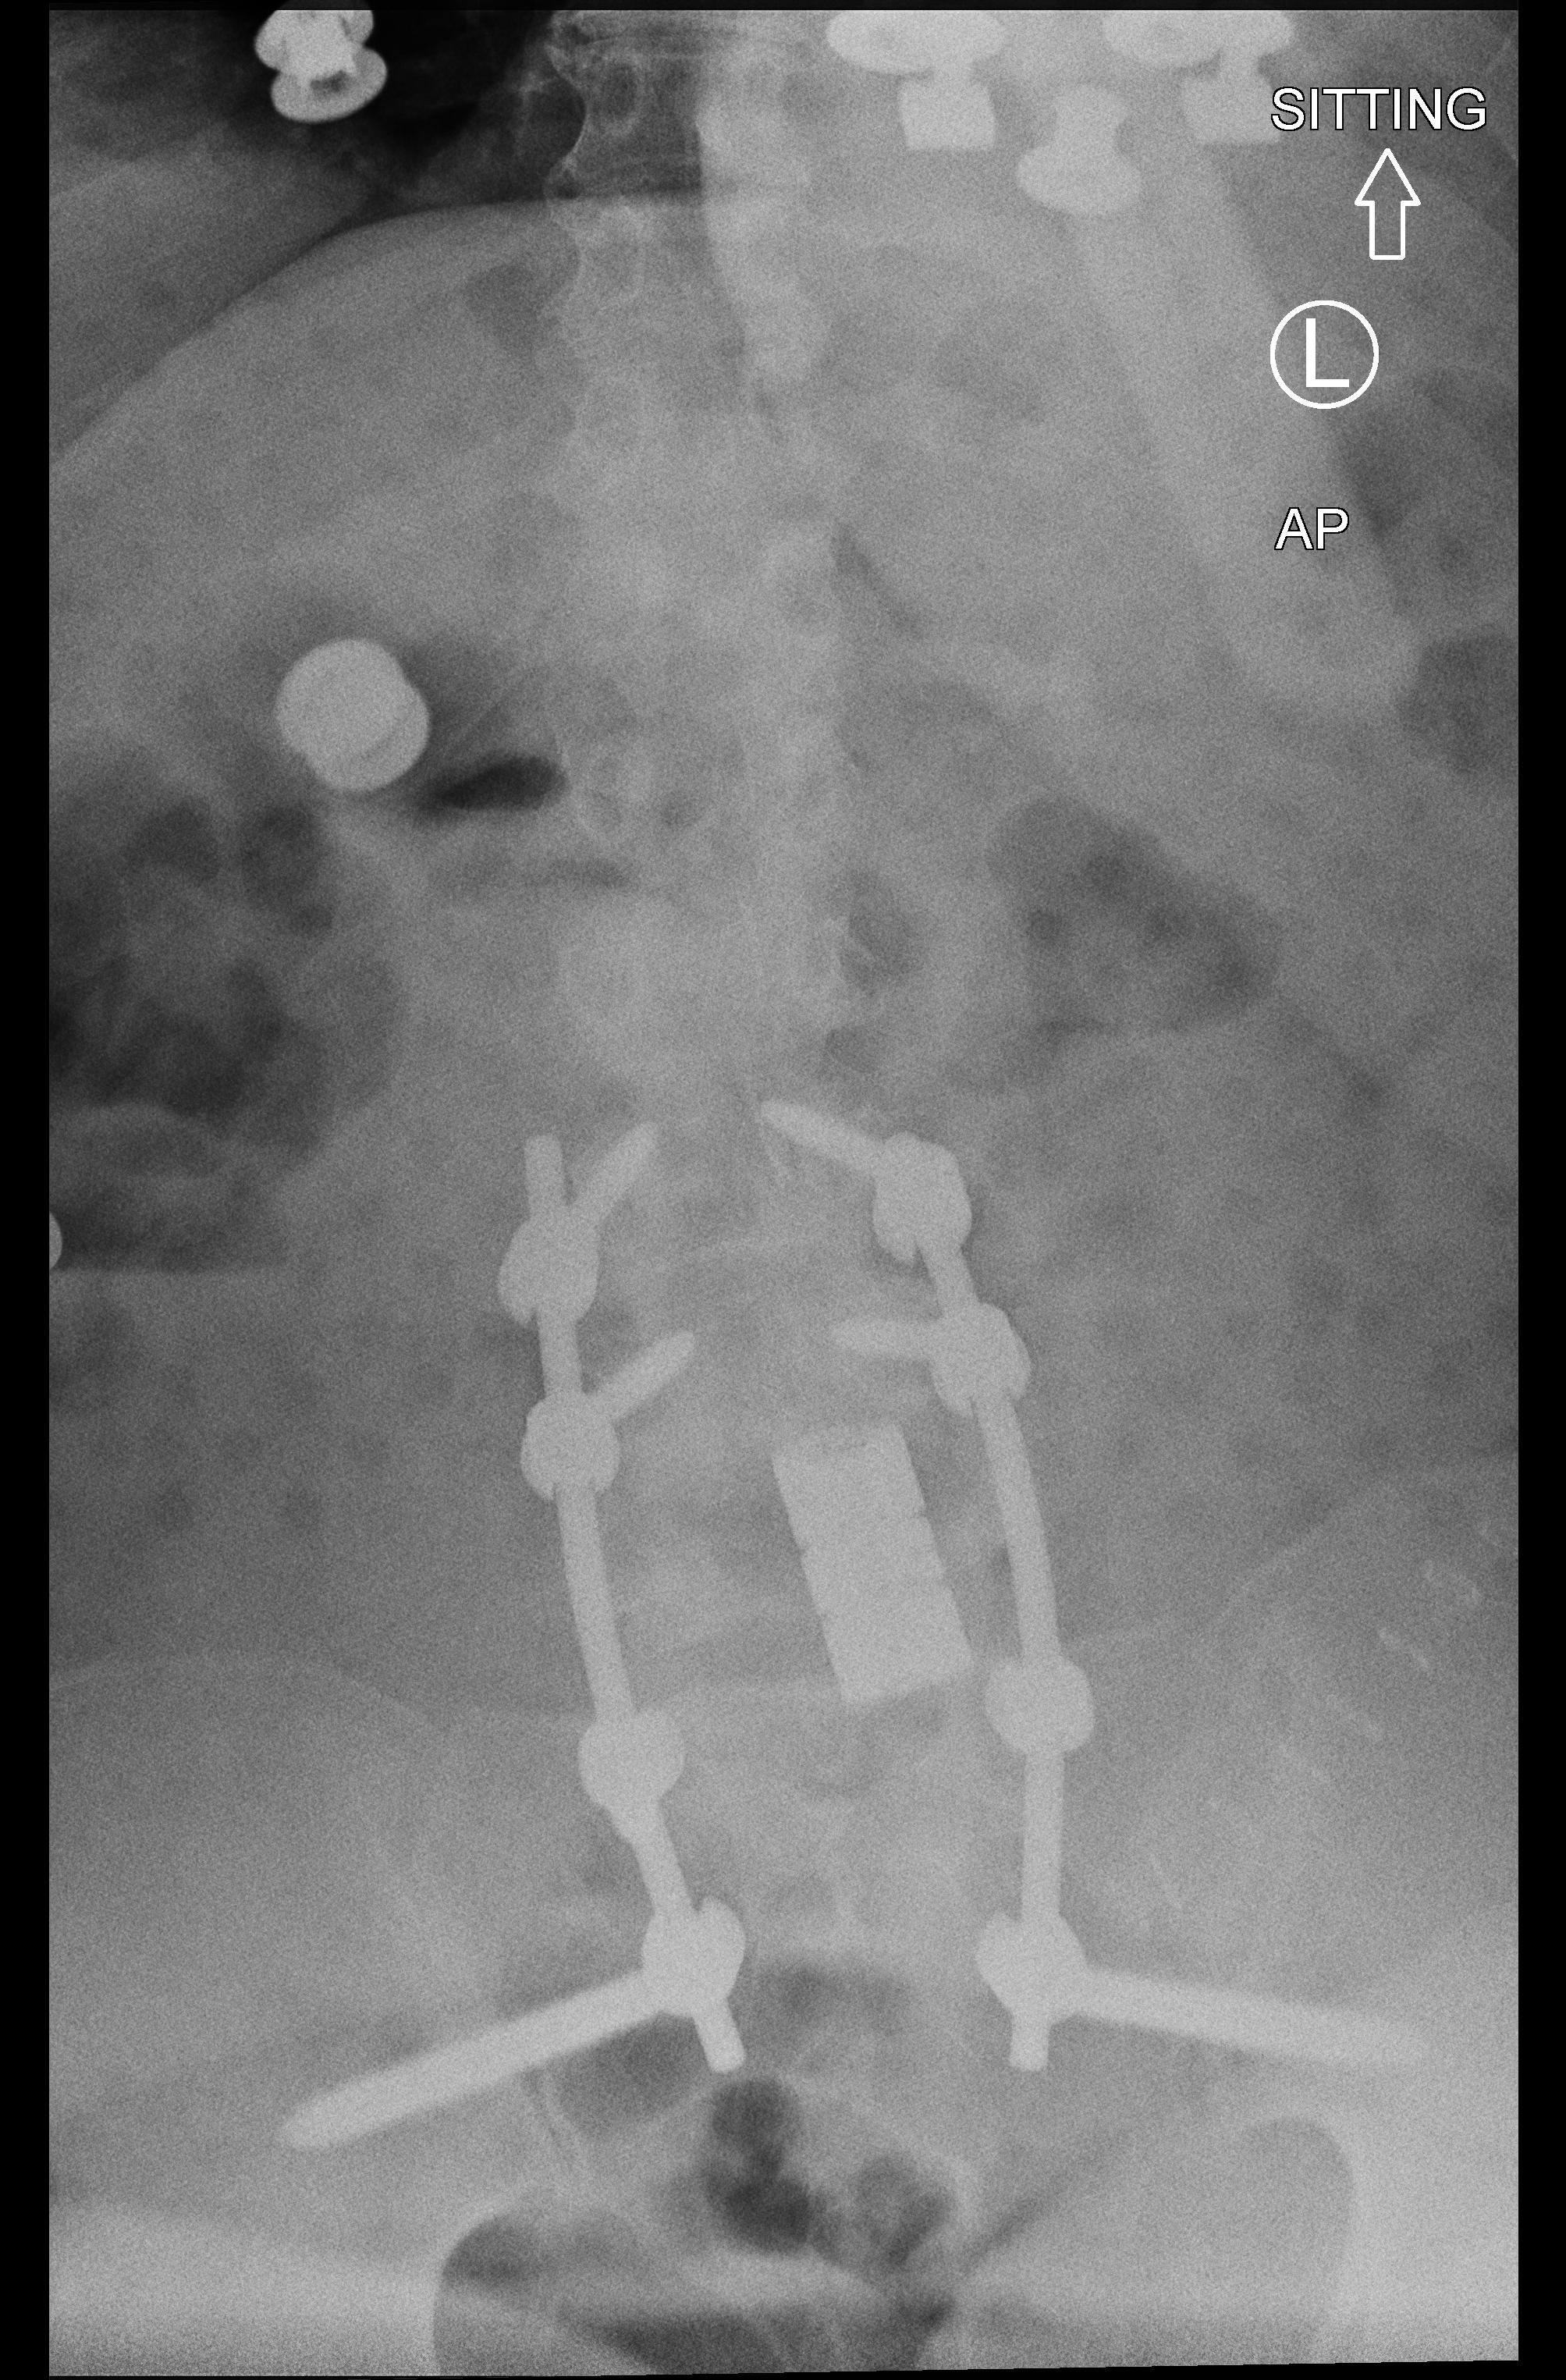
View: AP
Implant manufacturer: rti